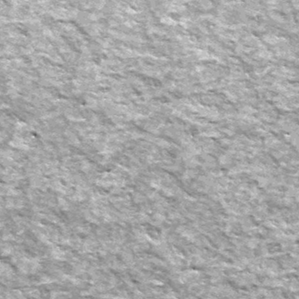
Label: frost